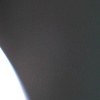
Label: space